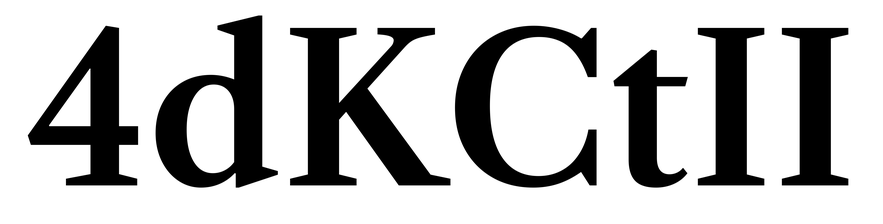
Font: LibreCaslonText_SemiBold